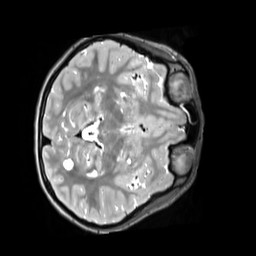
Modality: T2w
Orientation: axial
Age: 10
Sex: male
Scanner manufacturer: siemens
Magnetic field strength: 3 T
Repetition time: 3.2 s
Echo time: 0.408 s